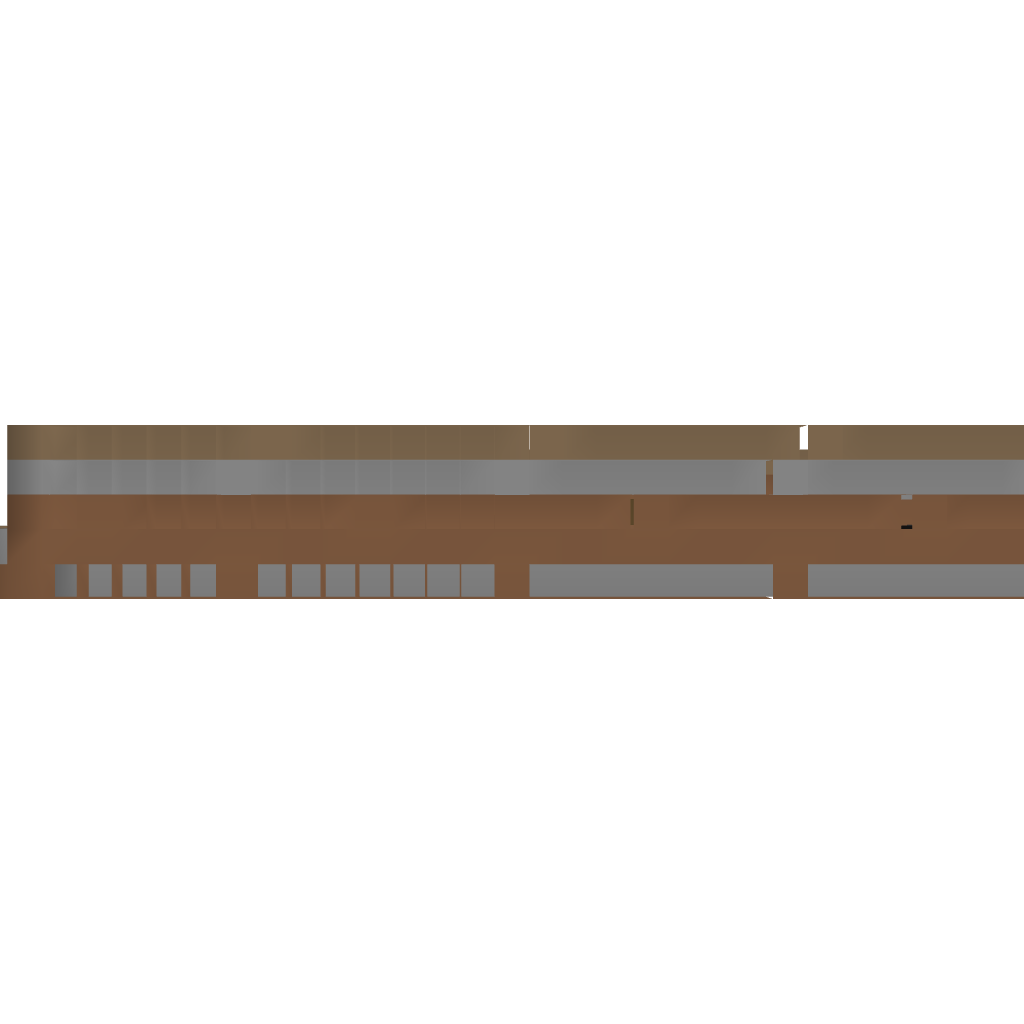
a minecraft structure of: simply archery range